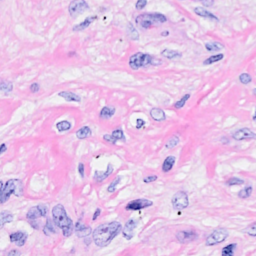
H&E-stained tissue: Breast